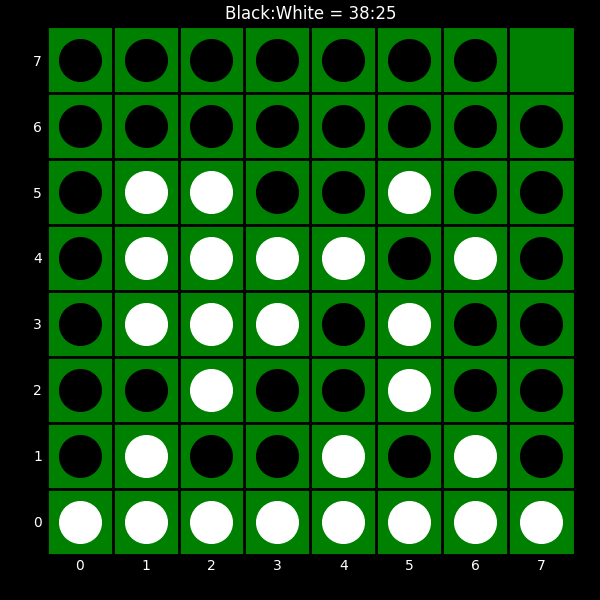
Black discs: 38
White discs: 25